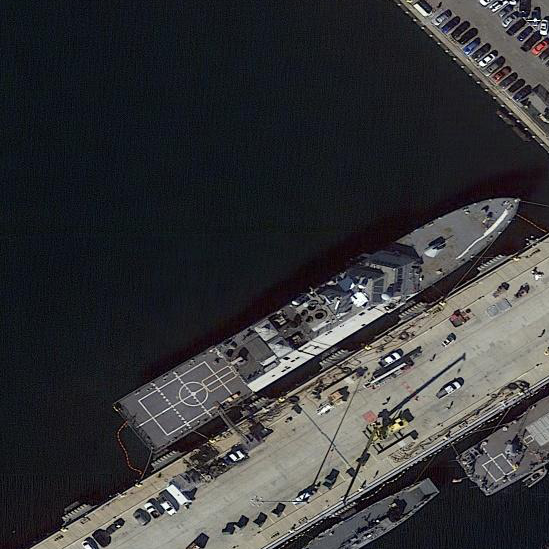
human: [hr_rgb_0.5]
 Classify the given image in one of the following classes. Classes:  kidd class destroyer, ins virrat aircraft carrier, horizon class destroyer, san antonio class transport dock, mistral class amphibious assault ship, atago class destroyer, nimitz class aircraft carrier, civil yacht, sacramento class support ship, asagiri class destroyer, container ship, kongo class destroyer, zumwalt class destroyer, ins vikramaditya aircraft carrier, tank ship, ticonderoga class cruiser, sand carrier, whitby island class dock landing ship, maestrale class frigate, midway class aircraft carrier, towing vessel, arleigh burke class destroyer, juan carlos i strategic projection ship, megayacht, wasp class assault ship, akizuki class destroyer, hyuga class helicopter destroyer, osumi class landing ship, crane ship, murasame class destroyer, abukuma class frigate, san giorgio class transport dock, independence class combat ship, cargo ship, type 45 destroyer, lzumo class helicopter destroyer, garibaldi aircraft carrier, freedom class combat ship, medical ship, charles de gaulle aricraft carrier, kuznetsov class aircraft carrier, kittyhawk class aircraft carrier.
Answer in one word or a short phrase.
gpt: Freedom class combat ship